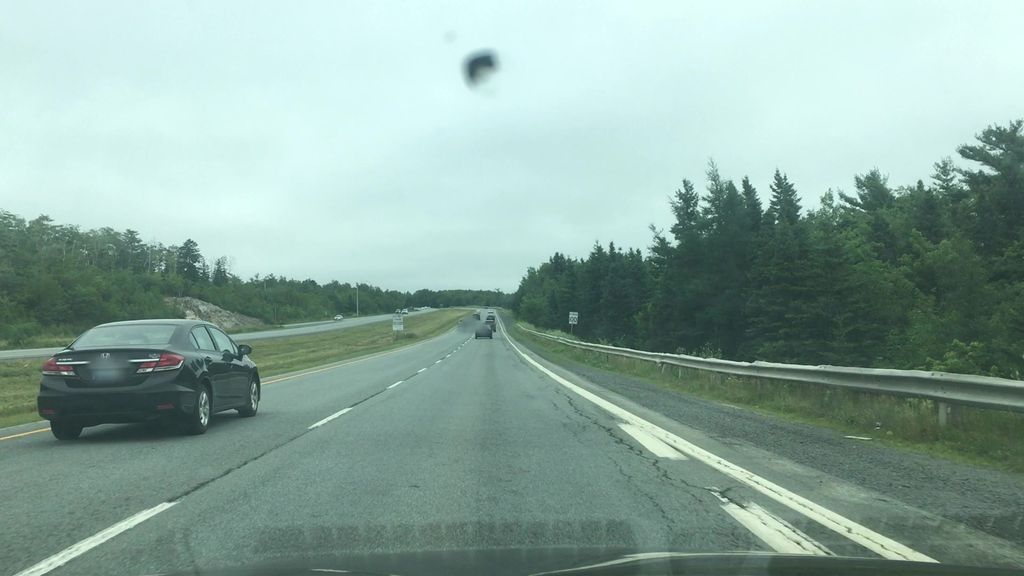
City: halifax